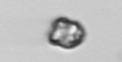
Label: Dinophyceae